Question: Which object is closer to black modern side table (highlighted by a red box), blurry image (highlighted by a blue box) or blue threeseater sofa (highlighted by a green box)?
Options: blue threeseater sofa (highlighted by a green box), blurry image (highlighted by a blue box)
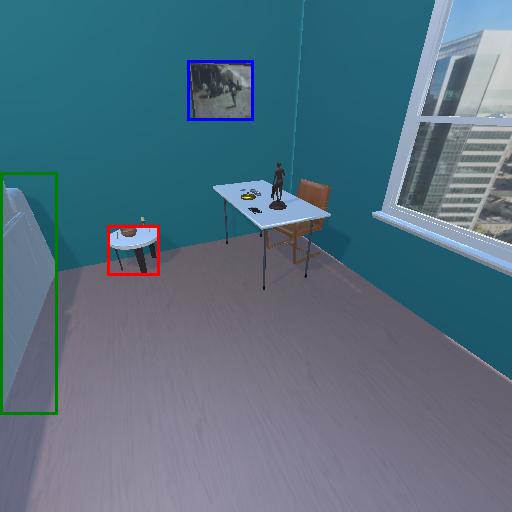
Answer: blue threeseater sofa (highlighted by a green box)